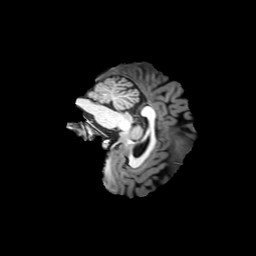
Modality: T1w
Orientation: sagittal
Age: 30
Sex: female
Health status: ill